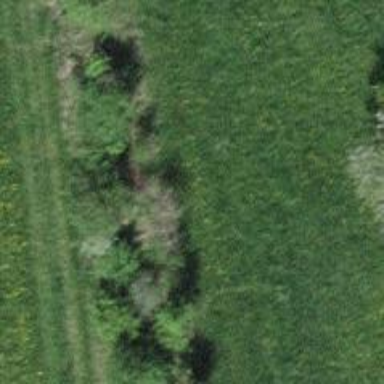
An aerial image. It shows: Deciduous tree with broadleaved leaves.